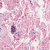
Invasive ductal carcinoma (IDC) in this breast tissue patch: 0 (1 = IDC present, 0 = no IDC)